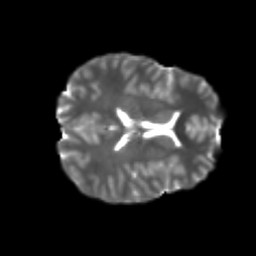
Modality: T2w
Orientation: axial
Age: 20
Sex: female
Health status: healthy
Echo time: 0.074 s